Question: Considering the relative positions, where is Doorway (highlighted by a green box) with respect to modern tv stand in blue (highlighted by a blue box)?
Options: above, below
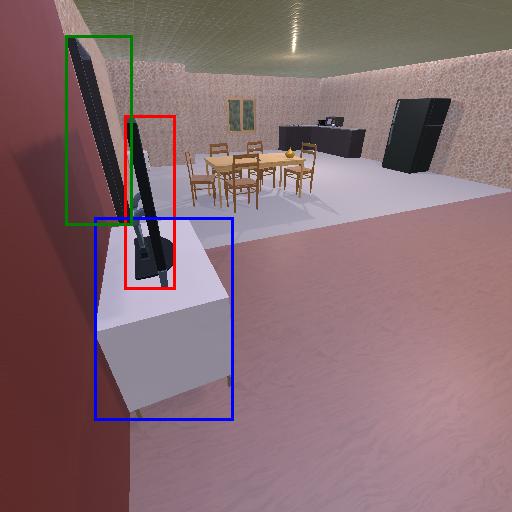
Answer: above